Question: I have some sort of a problem. I'm new to XNA and want to draw a polygon shape that looks something like this (In the end, I want these point to be random):

So I read some articles and this is what I ended up with:
'''
private VertexPositionColor[] vertices;
public TextureClass()
{
setupVertices();
}
public override void Render(SpriteBatch spriteBatch)
{
Texture2D texture = createTexture(spriteBatch);
spriteBatch.Draw(texture, new Rectangle((int)vertices[0].Position.X, (int)vertices[0].Position.Y, 30, 30), Color.Brown);
}
private Texture2D createTexture(SpriteBatch spriteBatch)
{
Texture2D texture = new Texture2D(spriteBatch.GraphicsDevice, 1, 1, false, SurfaceFormat.Color);
texture.SetData<Color>(new Color[] { Color.Brown });
return texture;
}
'''
When I call 'Render' it's starts drawing some squares as if it where in a loop. I'm just guessing I'm doing it all wrong. I would love it if someones points me into the right direction. Just creating a polygon and drawing it. It seemed so simple...
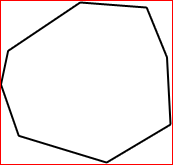
Answer: Here it what I have right now.
A class that generates a BasicEffect with some desired asignments.
'''
public class StandardBasicEffect : BasicEffect
{
public StandardBasicEffect(GraphicsDevice graphicsDevice)
: base(graphicsDevice)
{
this.VertexColorEnabled = true;
this.Projection = Matrix.CreateOrthographicOffCenter(
0, graphicsDevice.Viewport.Width, graphicsDevice.Viewport.Height, 0, 0, 1);
}
public StandardBasicEffect(BasicEffect effect)
: base(effect) { }
public BasicEffect Clone()
{
return new StandardBasicEffect(this);
}
}
'''
Here is my PolygonShape class
'''
/// <summary>
/// A Polygon object that you will be able to draw.
/// Animations are being implemented as we speak.
/// </summary>
/// <param name="graphicsDevice">The graphicsdevice from a Game object</param>
/// <param name="vertices">The vertices in a clockwise order</param>
public PolygonShape(GraphicsDevice graphicsDevice, VertexPositionColor[] vertices)
{
this.graphicsDevice = graphicsDevice;
this.vertices = vertices;
this.triangulated = false;
triangulatedVertices = new VertexPositionColor[vertices.Length * 3];
indexes = new int[vertices.Length];
}
/// <summary>
/// Triangulate the set of VertexPositionColors so it will be drawn correcrly
/// </summary>
/// <returns>The triangulated vertices array</returns>}
public VertexPositionColor[] Triangulate()
{
calculateCenterPoint();{
setupIndexes();
for (int i = 0; i < indexes.Length; i++)
{
setupDrawableTriangle(indexes[i]);
}
triangulated = true;
return triangulatedVertices;
}
/// <summary>
/// Calculate the center point needed for triangulation.
/// The polygon will be irregular, so this isn't the actual center of the polygon
/// but it will do for now, as we only need an extra point to make the triangles with</summary>
private void calculateCenterPoint()
{
float xCount = 0, yCount = 0;
foreach (VertexPositionColor vertice in vertices)
{
xCount += vertice.Position.X;
yCount += vertice.Position.Y;
}
centerPoint = new Vector3(xCount / vertices.Length, yCount / vertices.Length, 0);
}
private void setupIndexes()
{
for (int i = 1; i < triangulatedVertices.Length; i = i + 3)
{
indexes[i / 3] = i - 1;
}
}
private void setupDrawableTriangle(int index)
{
triangulatedVertices[index] = vertices[index / 3]; //No DividedByZeroException?...
if (index / 3 != vertices.Length - 1)
triangulatedVertices[index + 1] = vertices[(index / 3) + 1];
else
triangulatedVertices[index + 1] = vertices[0];
triangulatedVertices[index + 2].Position = centerPoint;
}
/// <summary>
/// Draw the polygon. If you haven't called Triangulate yet, I wil do it for you.
/// </summary>
/// <param name="effect">The BasicEffect needed for drawing</param>
public void Draw(BasicEffect effect)
{
try
{
if (!triangulated)
Triangulate();
draw(effect);
}
catch (Exception exception)
{
throw exception;
}
}
private void draw(BasicEffect effect)
{
effect.CurrentTechnique.Passes[0].Apply();
graphicsDevice.DrawUserPrimitives<VertexPositionColor>(
PrimitiveType.TriangleList, triangulatedVertices, 0, vertices.Length);
}
'''
Sorry, it's kind of alot. Now for my next quest. Animation my polygon.
Hope it helped fellow people with the same problem.